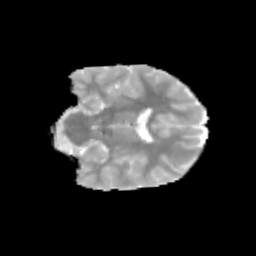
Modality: MD
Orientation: coronal
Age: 9
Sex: male
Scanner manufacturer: siemens
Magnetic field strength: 3 T
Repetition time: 3.8 s
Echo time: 0.07 s